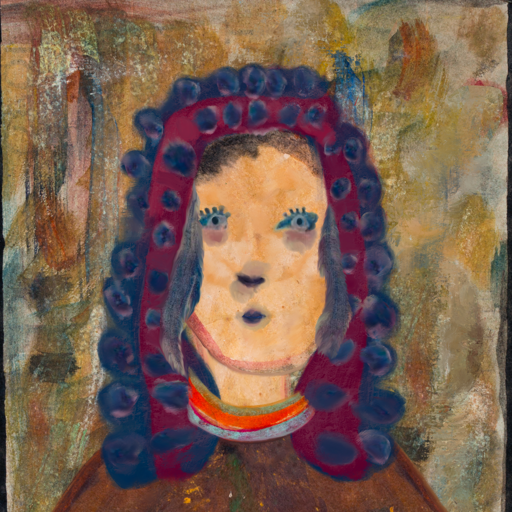
Background: Pipe, Head And Neck Front: Childish, Face Front: Hill_Girl, Bust: Comrade, Hair Front: Hill_Girl, Head Accessory: Blank, Second Necklace: Blank, Necklace: Sisters, Baby: Blank